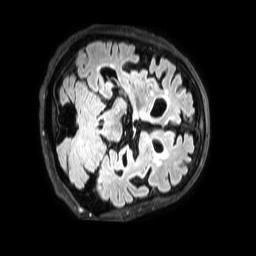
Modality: FLAIR
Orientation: axial
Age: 85
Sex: male
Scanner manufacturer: philips
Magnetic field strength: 3 T
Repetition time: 4.8 s
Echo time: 0.2825 s